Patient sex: M
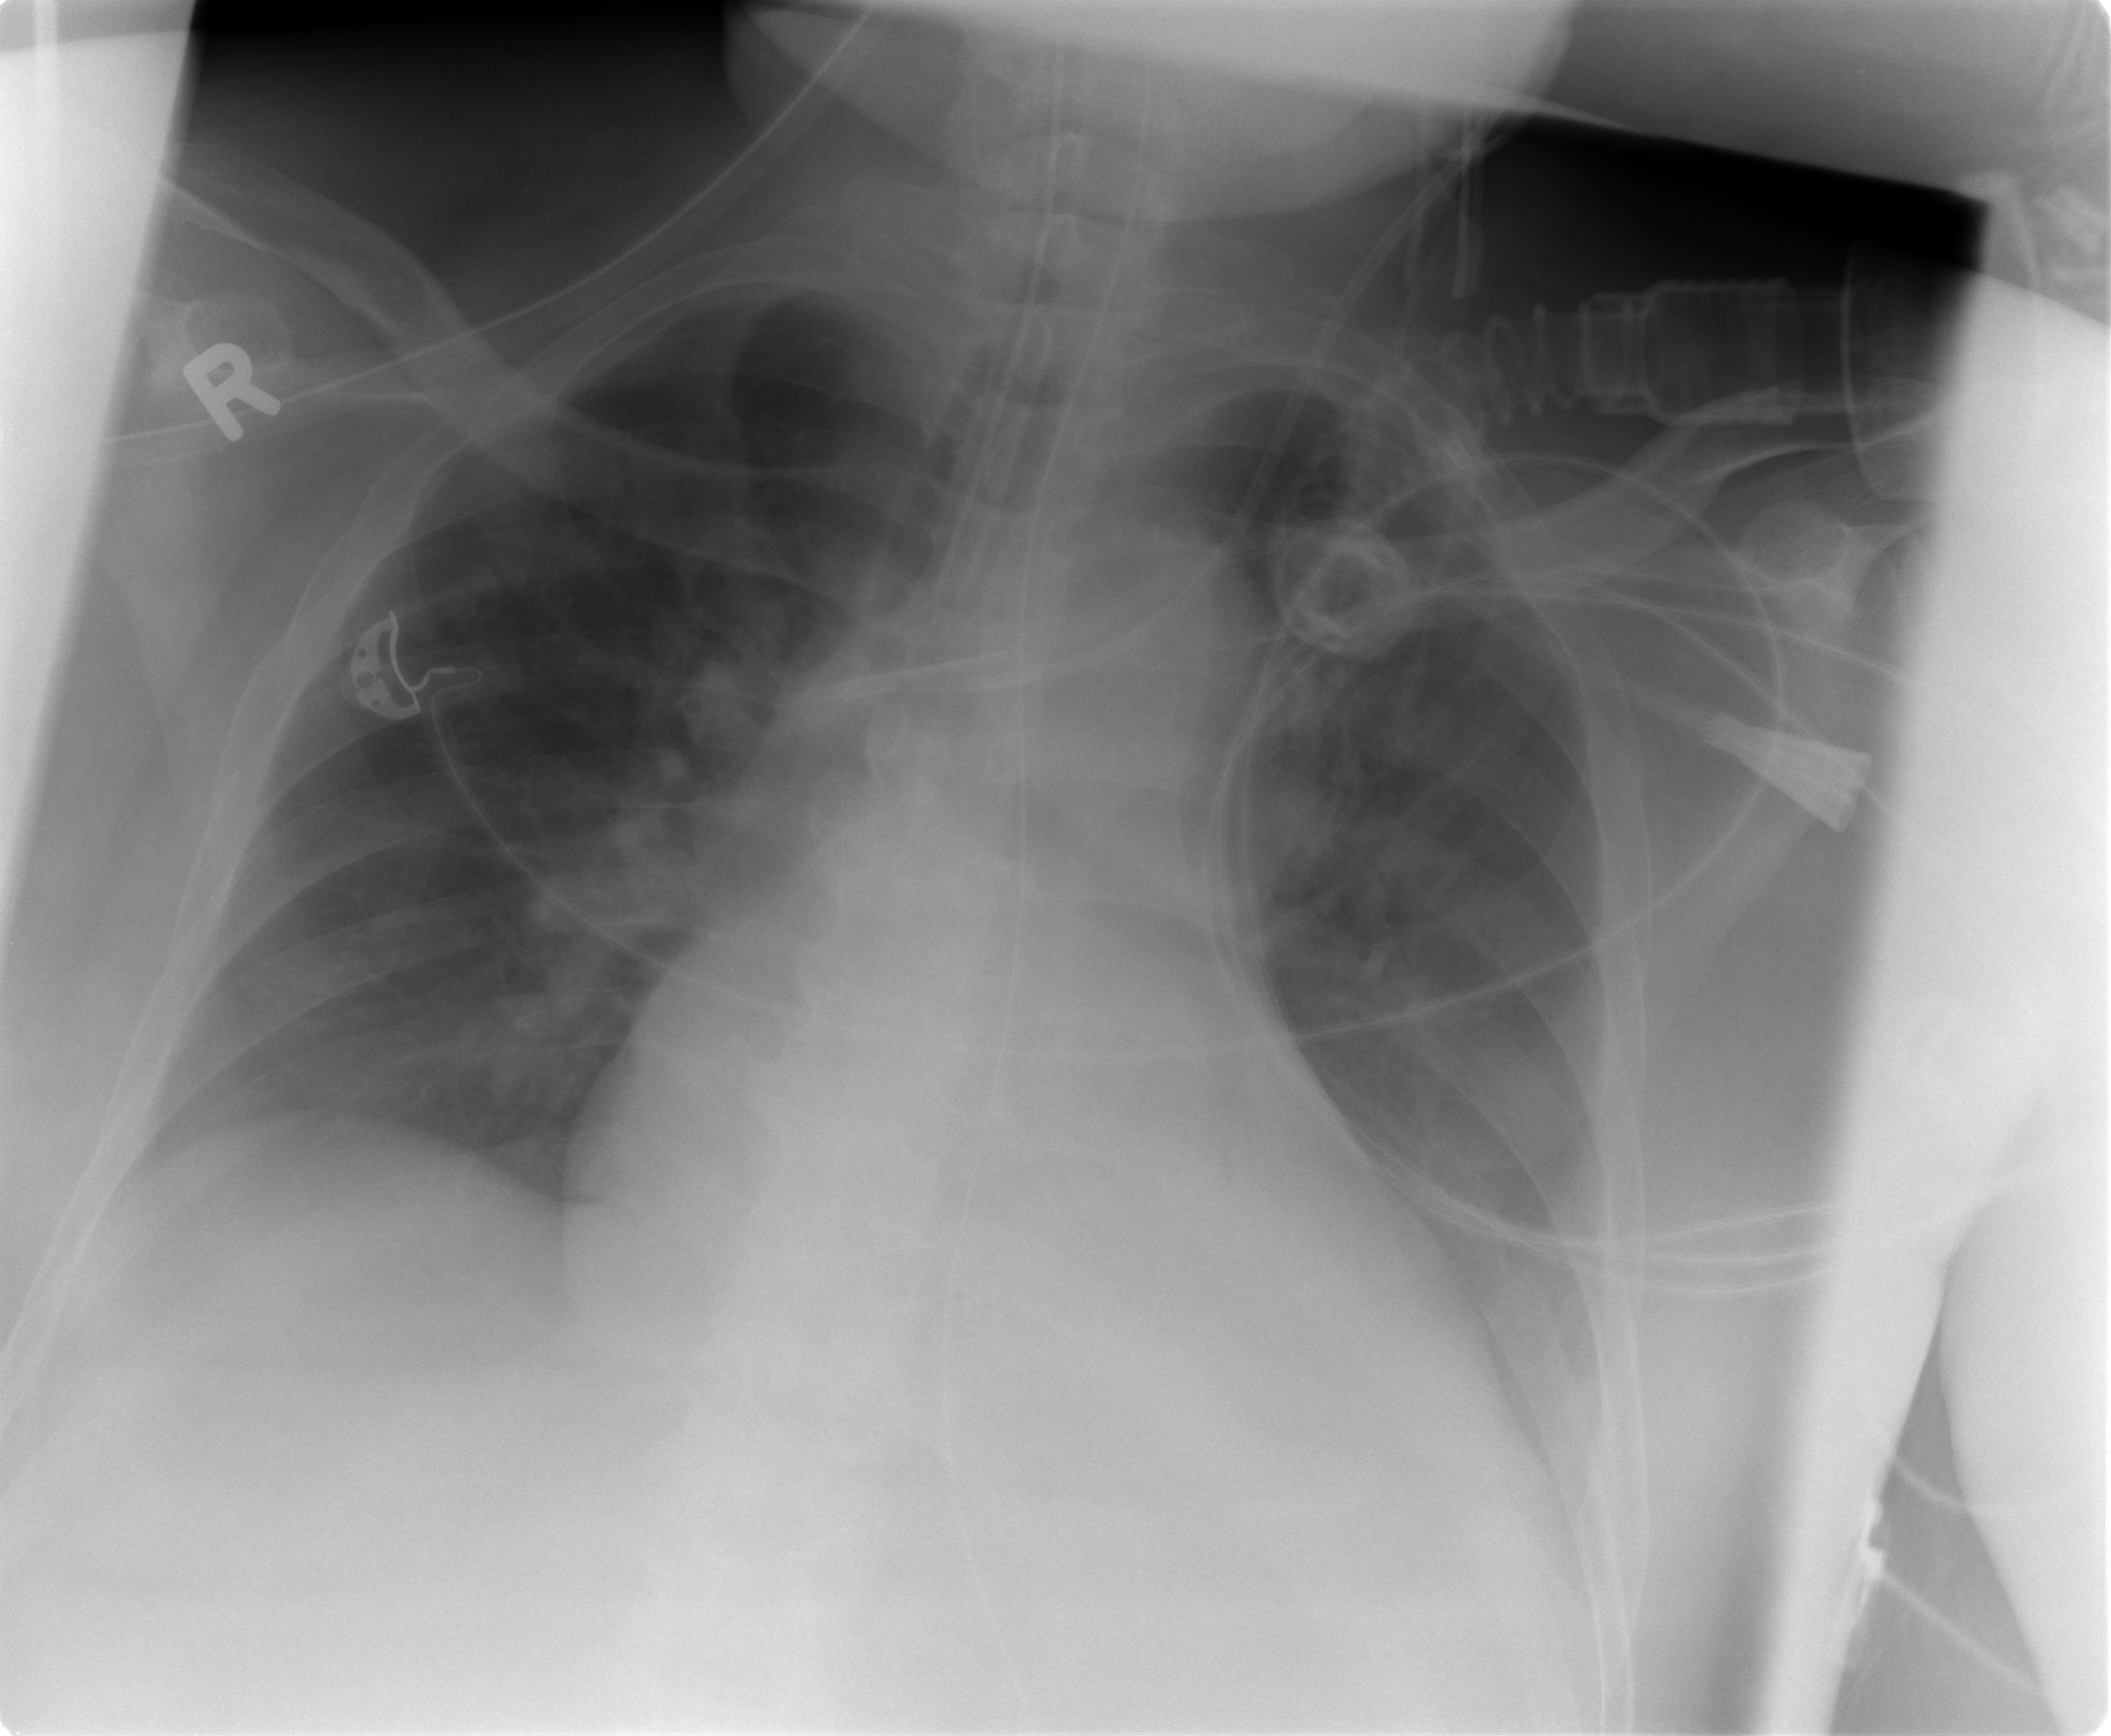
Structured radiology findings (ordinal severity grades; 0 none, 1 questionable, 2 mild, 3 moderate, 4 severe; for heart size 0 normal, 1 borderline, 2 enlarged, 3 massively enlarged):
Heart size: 2
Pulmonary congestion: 2
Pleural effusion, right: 0
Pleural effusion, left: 2
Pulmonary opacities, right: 0
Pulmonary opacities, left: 0
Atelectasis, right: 0
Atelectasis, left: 0